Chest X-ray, PA view. Patient: 64 years old, sex F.
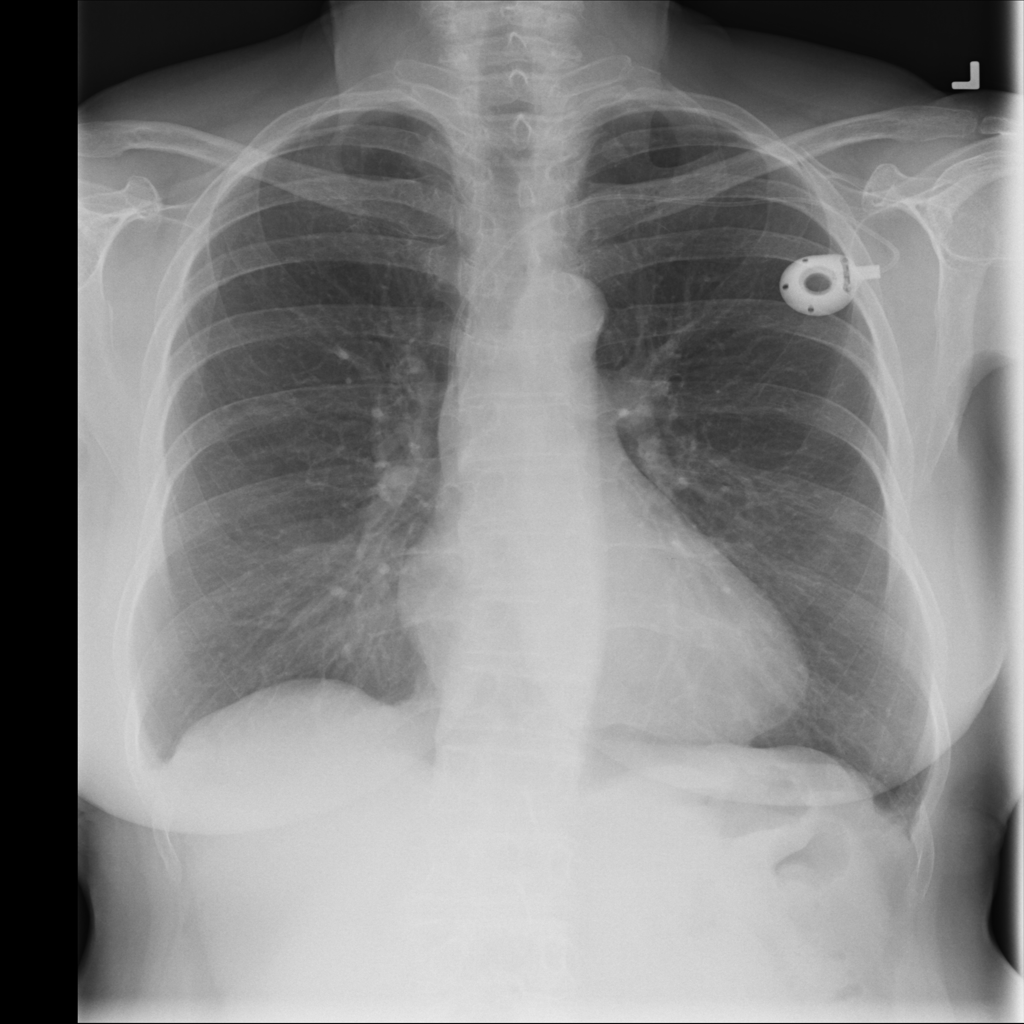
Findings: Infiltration